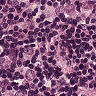
Metastatic tissue present: yes